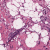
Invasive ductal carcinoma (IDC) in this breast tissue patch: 1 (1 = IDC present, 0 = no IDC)